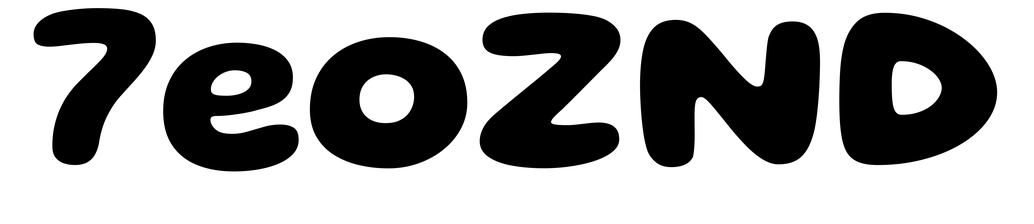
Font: Gluten_Bold